Question: I've found Tapku Graph <URL>
... which looks cool and fairly simple to implement
'''
- (void) thread{
NSAutoreleasePool *pool = [[NSAutoreleasePool alloc] init];
srand([[NSDate date] timeIntervalSince1970]);
for(int i=0;i<100;i++){
//int no = rand() % 100 + i;
int no = 10 + i;
//I've changed the above value to prove that heres
//where you supply your data
GraphPoint *gp = [[GraphPoint alloc] initWithID:i value:[NSNumber numberWithFloat:no]];
[data addObject:gp];
[gp release];
}
//Heres where the data is drawn
- (void) drawXAxisLabelsWithContext:(CGContextRef) context{
'''
However I'd like to have dates on the horizontal axis instead of numbers...
Any ideas?
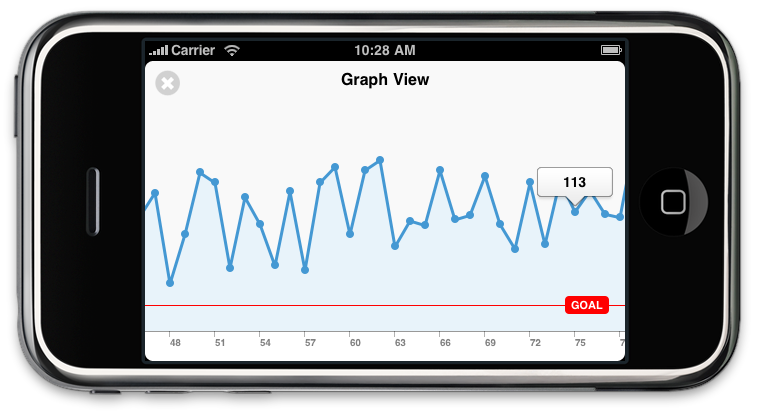
Answer: Looking at the source no github, line 293 of GraphView.m sets the x axis labels to be a string specified by each point on the graph :
'''
lab.text = [d xLabel];
'''
so to get it to display dates, I'd just implement the TKGraphViewPoint protocol like this :
'''
-(NSString *)xLabel {
NSDateFormatter *formatter = [[[NSDateFormatter alloc] init] autorelease];
[formatter setDateFormat:@"EEE, MMM d, yyyy"]; // i.e. Wed, July 10, 2010
return [formatter stringFromDate:myDate];
}
'''
(assuming that your GraphPoint has an NSData *myDate property :)
The date formatting string options <URL>.